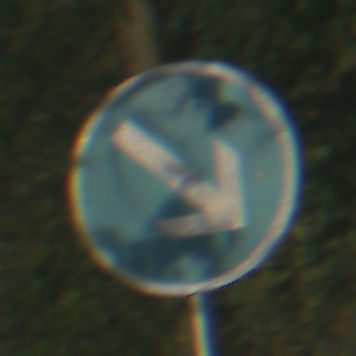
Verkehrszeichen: VorgeschriebeneVorbeifahrtRechts
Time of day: MorningAfternoon
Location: Outdoor (RoadRail)
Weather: Clear
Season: NotSpecified
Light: Natural